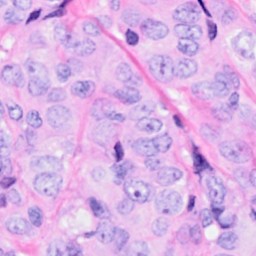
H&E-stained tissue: Breast